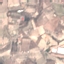
Land use / land cover: PermanentCrop